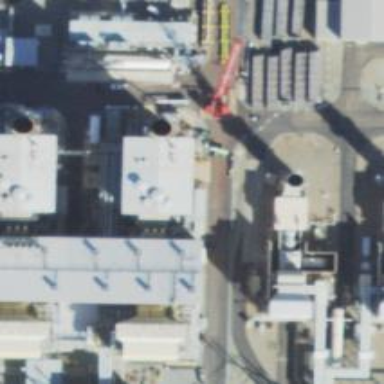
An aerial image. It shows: Gas turbine generator powered by gas.